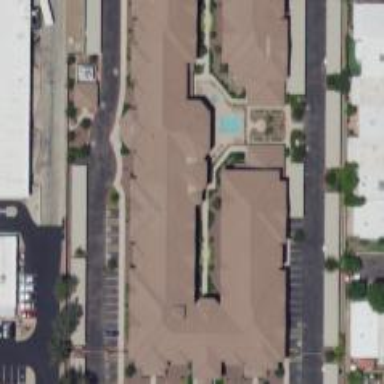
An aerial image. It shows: Nursing home.